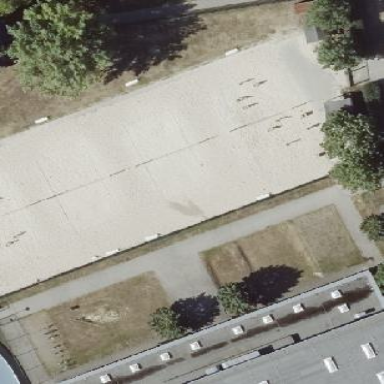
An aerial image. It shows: Sandy pitch designated for beach volleyball.